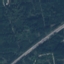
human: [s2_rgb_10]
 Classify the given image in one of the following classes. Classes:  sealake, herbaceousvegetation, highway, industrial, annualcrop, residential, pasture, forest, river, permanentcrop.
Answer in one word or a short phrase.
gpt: Highway